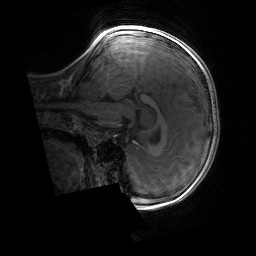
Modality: T1w
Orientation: sagittal
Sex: male
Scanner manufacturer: siemens
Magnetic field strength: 3 T
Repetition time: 1.9 s
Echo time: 0.00243 s